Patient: sex F, age 69
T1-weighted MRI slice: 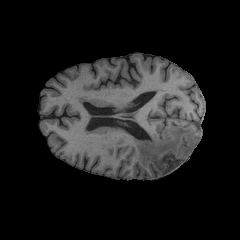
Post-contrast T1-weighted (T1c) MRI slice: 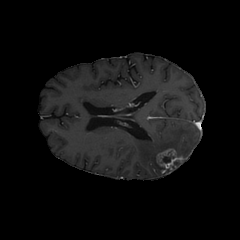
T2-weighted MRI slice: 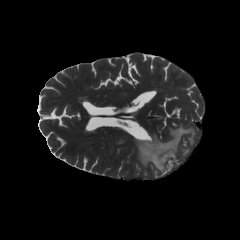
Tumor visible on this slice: yes
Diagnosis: Glioblastoma, IDH-wildtype
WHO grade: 4